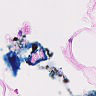
Metastatic tissue present: no